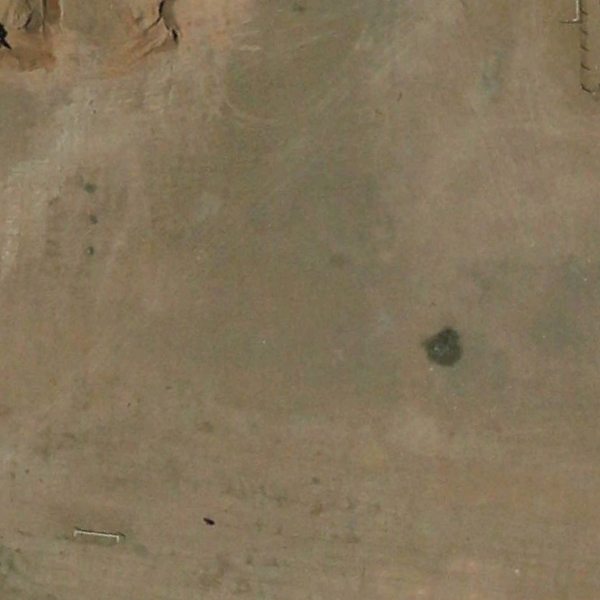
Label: BareLand